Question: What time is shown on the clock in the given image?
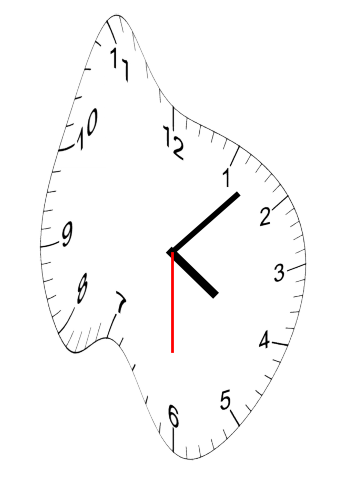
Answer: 04:07:30